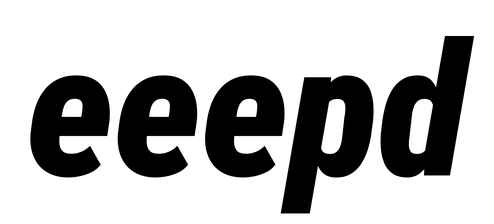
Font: Roboto-Italic_Condensed_Black_Italic